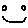
Label: smiley face